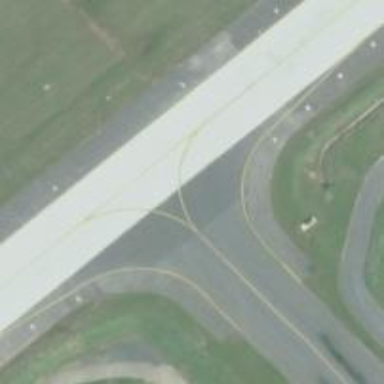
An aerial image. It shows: Image of taxiway at airport.